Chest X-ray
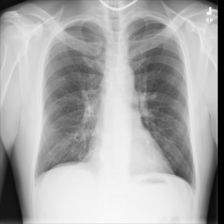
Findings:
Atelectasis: negative
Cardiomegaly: negative
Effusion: negative
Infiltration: negative
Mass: negative
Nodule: negative
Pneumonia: negative
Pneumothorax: negative
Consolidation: negative
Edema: negative
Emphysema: negative
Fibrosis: negative
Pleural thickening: negative
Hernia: negative